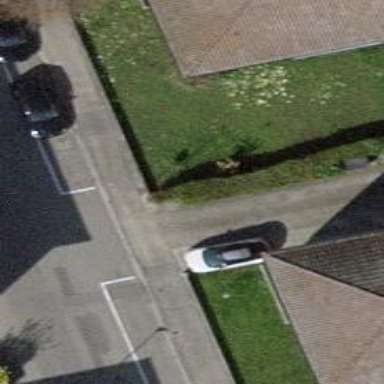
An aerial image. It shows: Asphalt parking aisle road with sidewalk beside it.